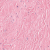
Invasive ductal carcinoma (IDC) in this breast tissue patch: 0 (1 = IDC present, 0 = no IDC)